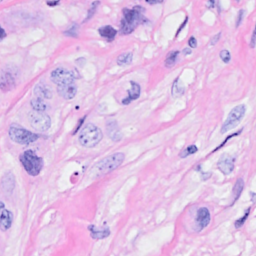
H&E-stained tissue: Breast